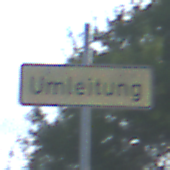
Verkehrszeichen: Umleitungsankuendigung
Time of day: MorningAfternoon
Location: Outdoor (Nature)
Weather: PartlyCloudy
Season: NotSpecified
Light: Natural